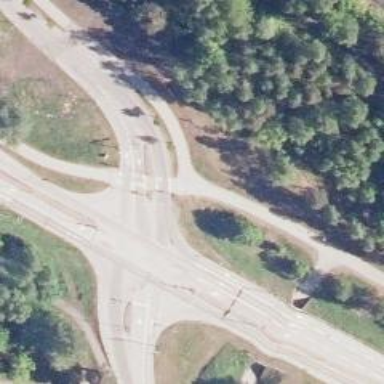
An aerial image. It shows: Primary highway intersecting roundabout.